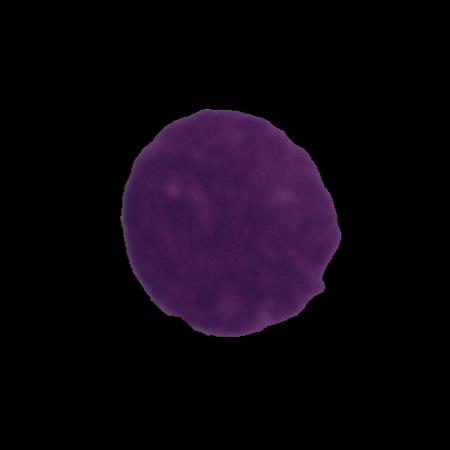
Label: cancer